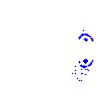
Particle: electron